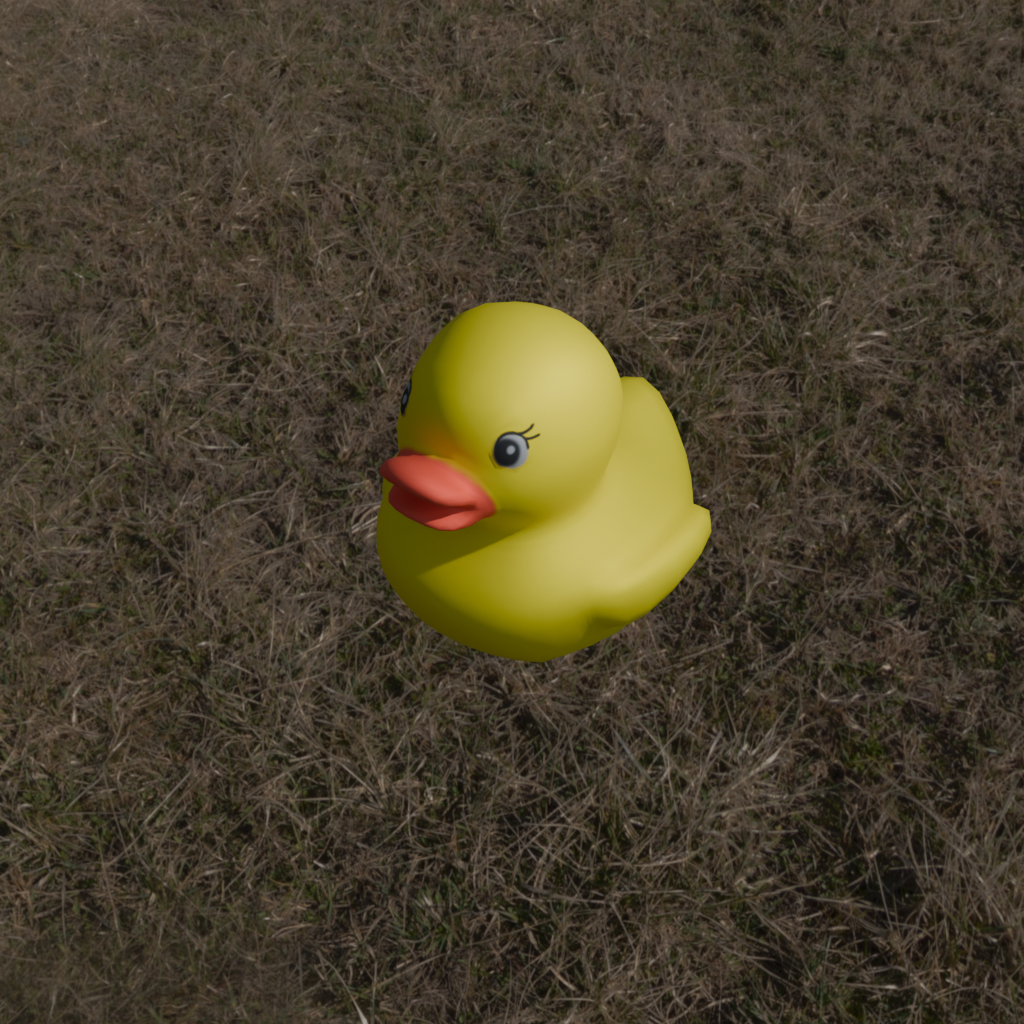
an image of a yellow rubber duck seen from <front_left> in an open field with a bleft sun and scattered clouds in the sky.